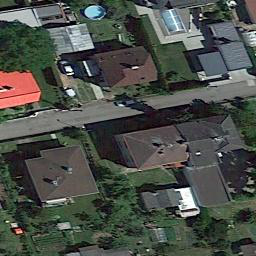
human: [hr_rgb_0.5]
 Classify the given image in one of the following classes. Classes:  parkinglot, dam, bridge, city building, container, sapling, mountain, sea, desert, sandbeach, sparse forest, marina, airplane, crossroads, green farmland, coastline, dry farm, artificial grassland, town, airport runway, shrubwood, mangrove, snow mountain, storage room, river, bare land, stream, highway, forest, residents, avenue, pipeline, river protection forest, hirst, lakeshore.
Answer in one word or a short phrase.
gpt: residents